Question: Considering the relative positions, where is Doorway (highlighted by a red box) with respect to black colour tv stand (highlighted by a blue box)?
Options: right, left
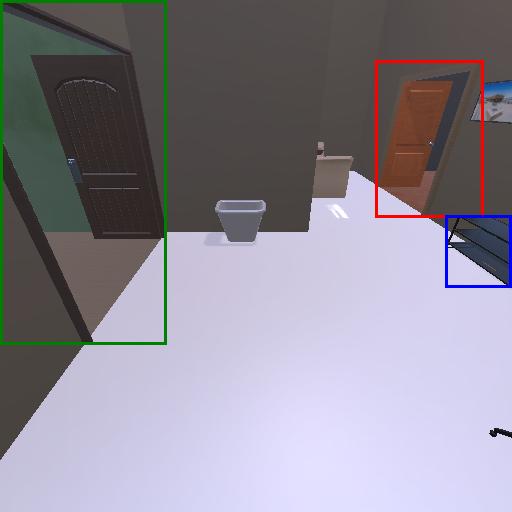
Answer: right